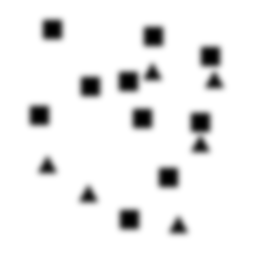
Squares: 10
Triangles: 6
Stars: 0
Total shapes: 16